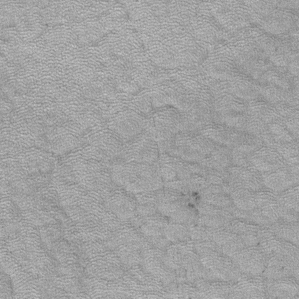
Label: frost